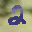
Label: 2